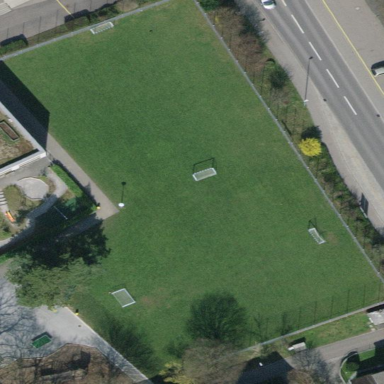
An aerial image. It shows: Soccer pitch with grass surface for leisure land.